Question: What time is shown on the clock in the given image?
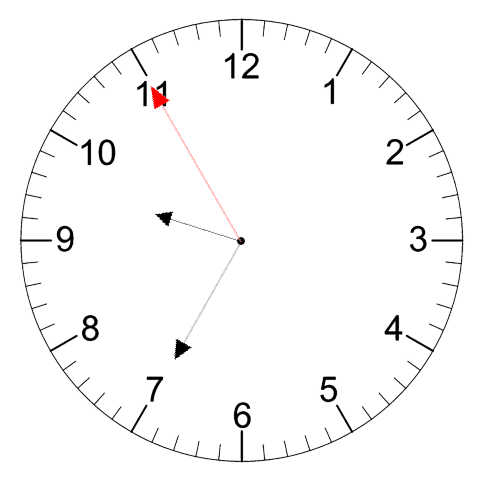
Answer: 09:34:55